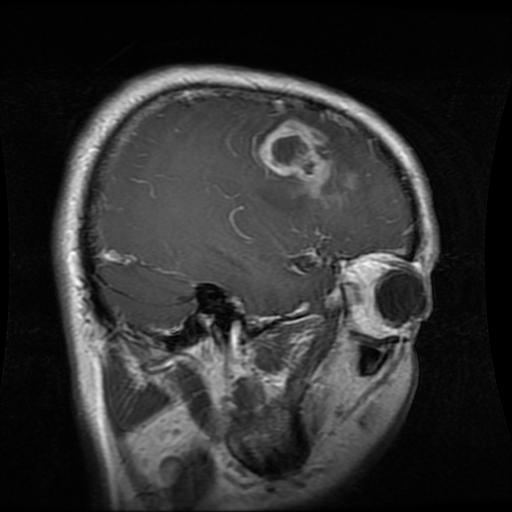
Label: glioma